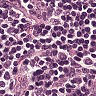
Metastatic tissue present: no